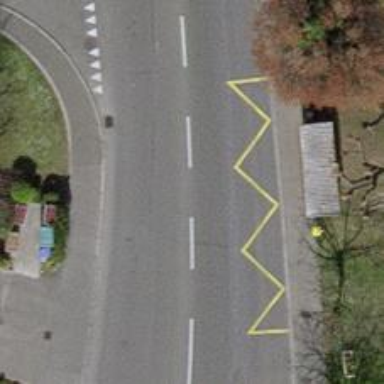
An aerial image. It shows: Bus stop with shelter. It is platform for public transport.